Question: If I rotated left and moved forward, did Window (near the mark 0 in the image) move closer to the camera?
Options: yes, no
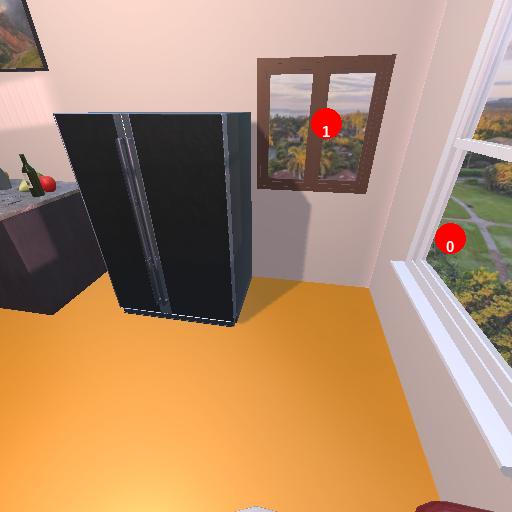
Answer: yes